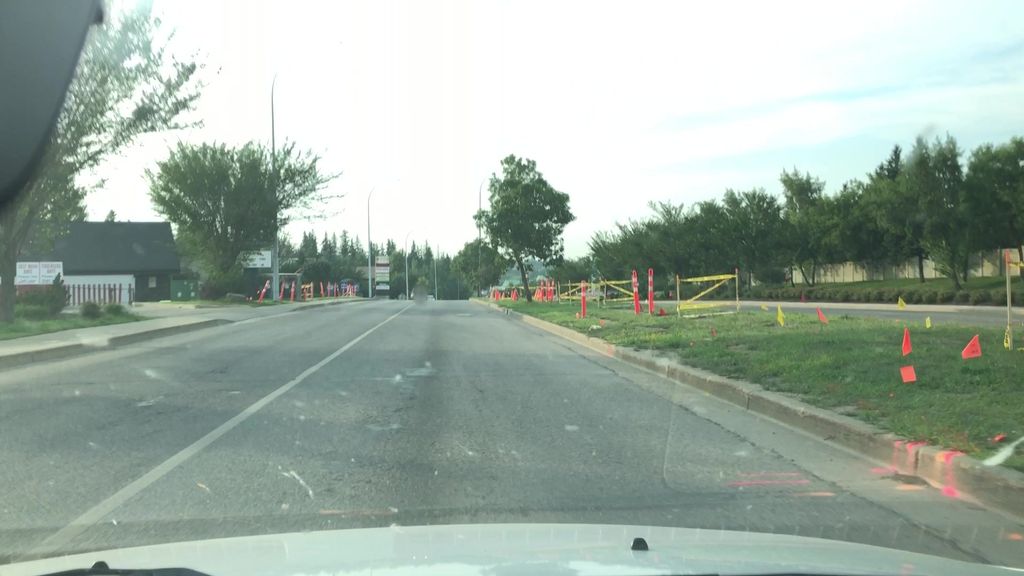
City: edmonton